Question: Sorry for newbie question but I am new to XCode, I am using XCode 4.4.1.
Could you tell me please how can I get more of the controllers to drag (see the image below) to Interface builder story board (for example Collection View Controller).

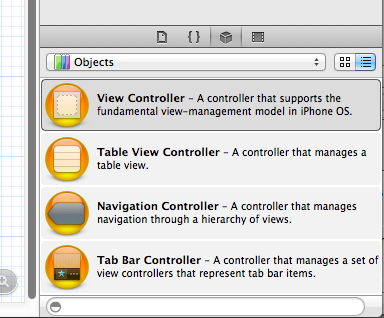
Answer: If you are using iOS SDK 5 you don't have access to Collection View Controller which is available from iOS SDK 6, you need to have Xcode 4.5 developer preview.